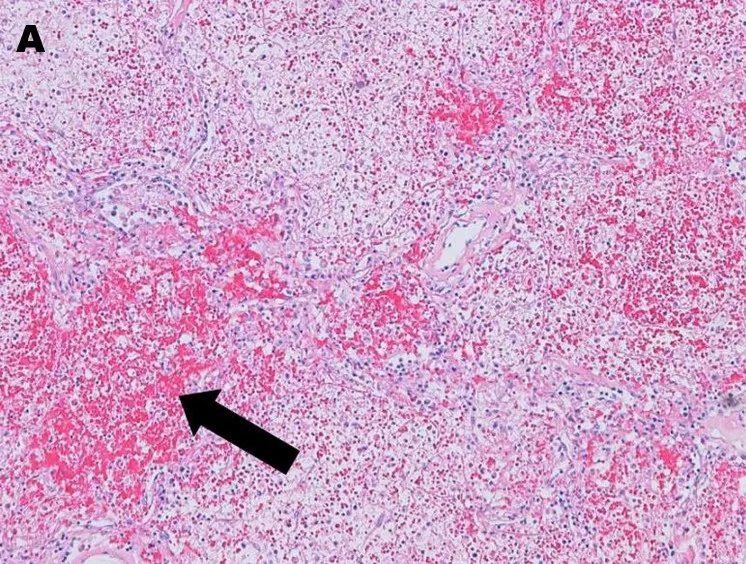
Hematoxylin and eosin-stained lung tissue (original magnification x10) from a patient in New Brunswick, Canada, with a fatal case of pneumonia caused by adenovirus 14. A) Arrow shows a patchy area of hemorrhagic consolidation.
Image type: pathology (h&e)